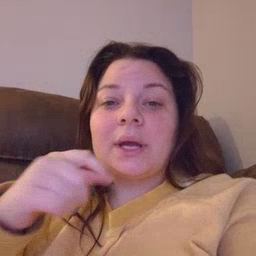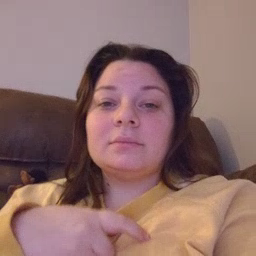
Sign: toy